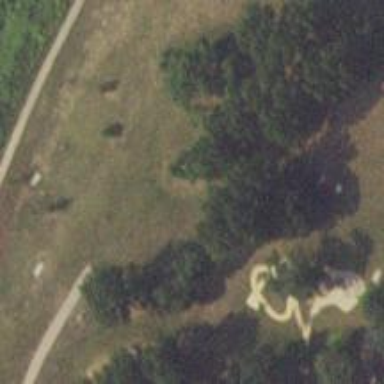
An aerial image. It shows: Disc golf course designed for leisure and sport.